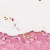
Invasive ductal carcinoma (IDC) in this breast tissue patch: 0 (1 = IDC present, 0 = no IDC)